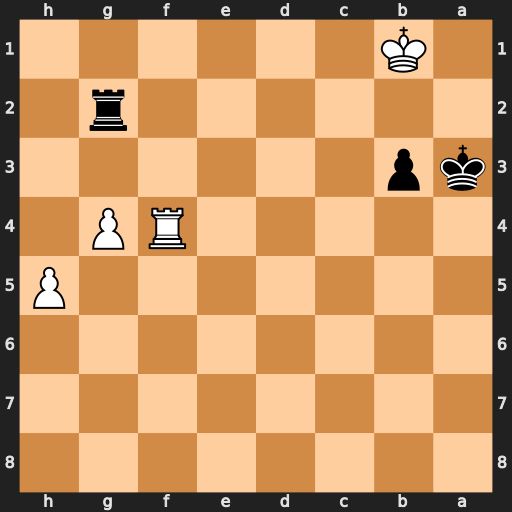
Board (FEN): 8/8/8/7P/5RP1/kp6/6r1/1K6
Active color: b
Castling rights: -
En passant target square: -
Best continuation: Rg1+ Rf1 Rxf1#